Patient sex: F
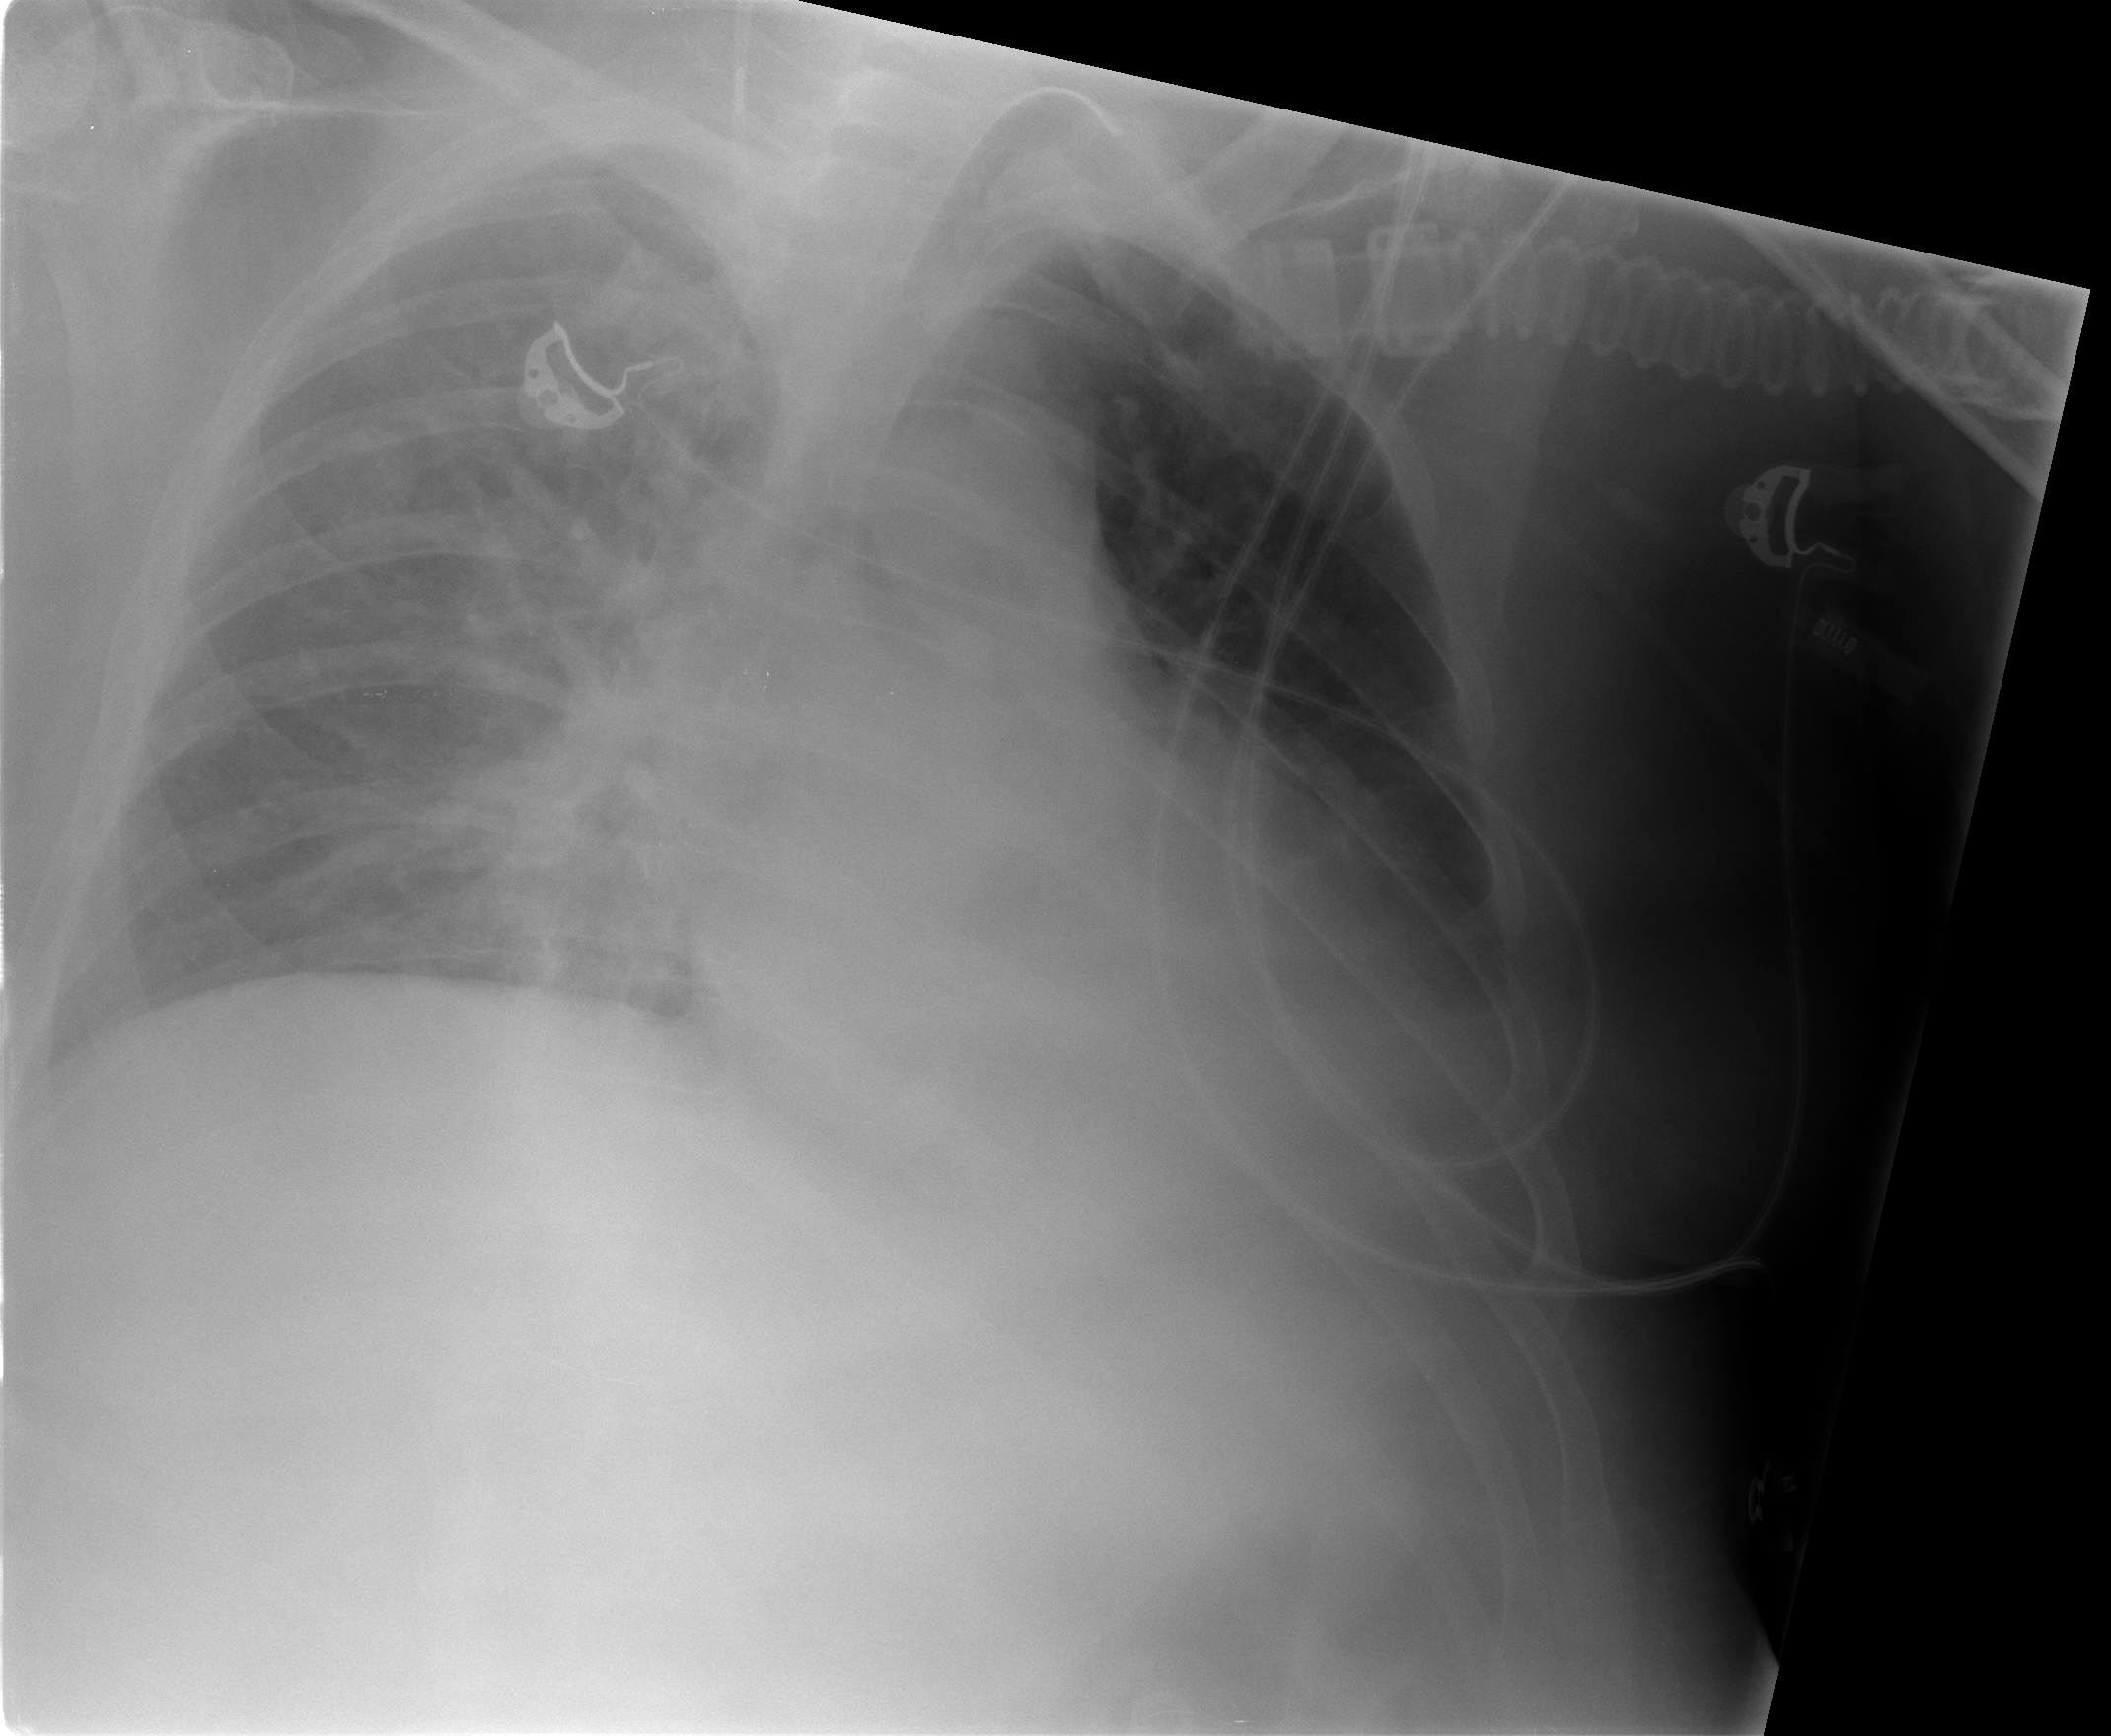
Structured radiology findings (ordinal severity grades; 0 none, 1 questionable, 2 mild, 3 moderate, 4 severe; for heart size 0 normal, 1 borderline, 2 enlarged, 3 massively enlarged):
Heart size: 0
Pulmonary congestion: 0
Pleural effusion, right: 2
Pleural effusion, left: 0
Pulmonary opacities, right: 2
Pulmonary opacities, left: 0
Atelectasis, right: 0
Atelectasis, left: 0